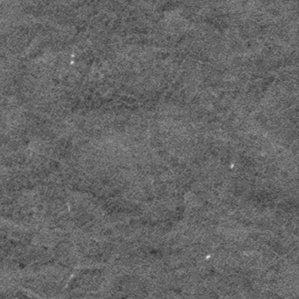
Label: frost